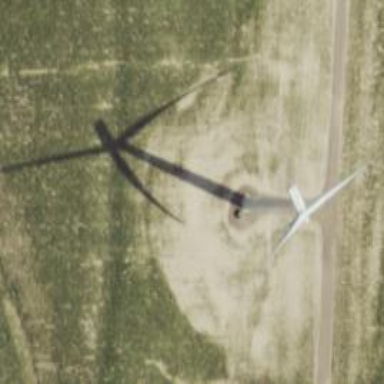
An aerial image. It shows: Wind generator in the form of horizontal axis wind turbine.